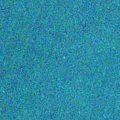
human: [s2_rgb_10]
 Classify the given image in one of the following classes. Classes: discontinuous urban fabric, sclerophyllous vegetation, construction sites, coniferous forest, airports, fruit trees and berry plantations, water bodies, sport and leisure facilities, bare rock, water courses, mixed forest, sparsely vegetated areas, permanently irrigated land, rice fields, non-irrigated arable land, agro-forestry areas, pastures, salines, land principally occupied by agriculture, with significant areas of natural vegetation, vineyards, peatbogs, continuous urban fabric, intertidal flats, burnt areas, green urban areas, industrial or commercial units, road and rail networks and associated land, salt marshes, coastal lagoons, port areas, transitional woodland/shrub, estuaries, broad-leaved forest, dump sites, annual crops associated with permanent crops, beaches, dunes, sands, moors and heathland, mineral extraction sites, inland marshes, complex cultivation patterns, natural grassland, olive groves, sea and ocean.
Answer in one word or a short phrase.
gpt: sea and ocean